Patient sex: M
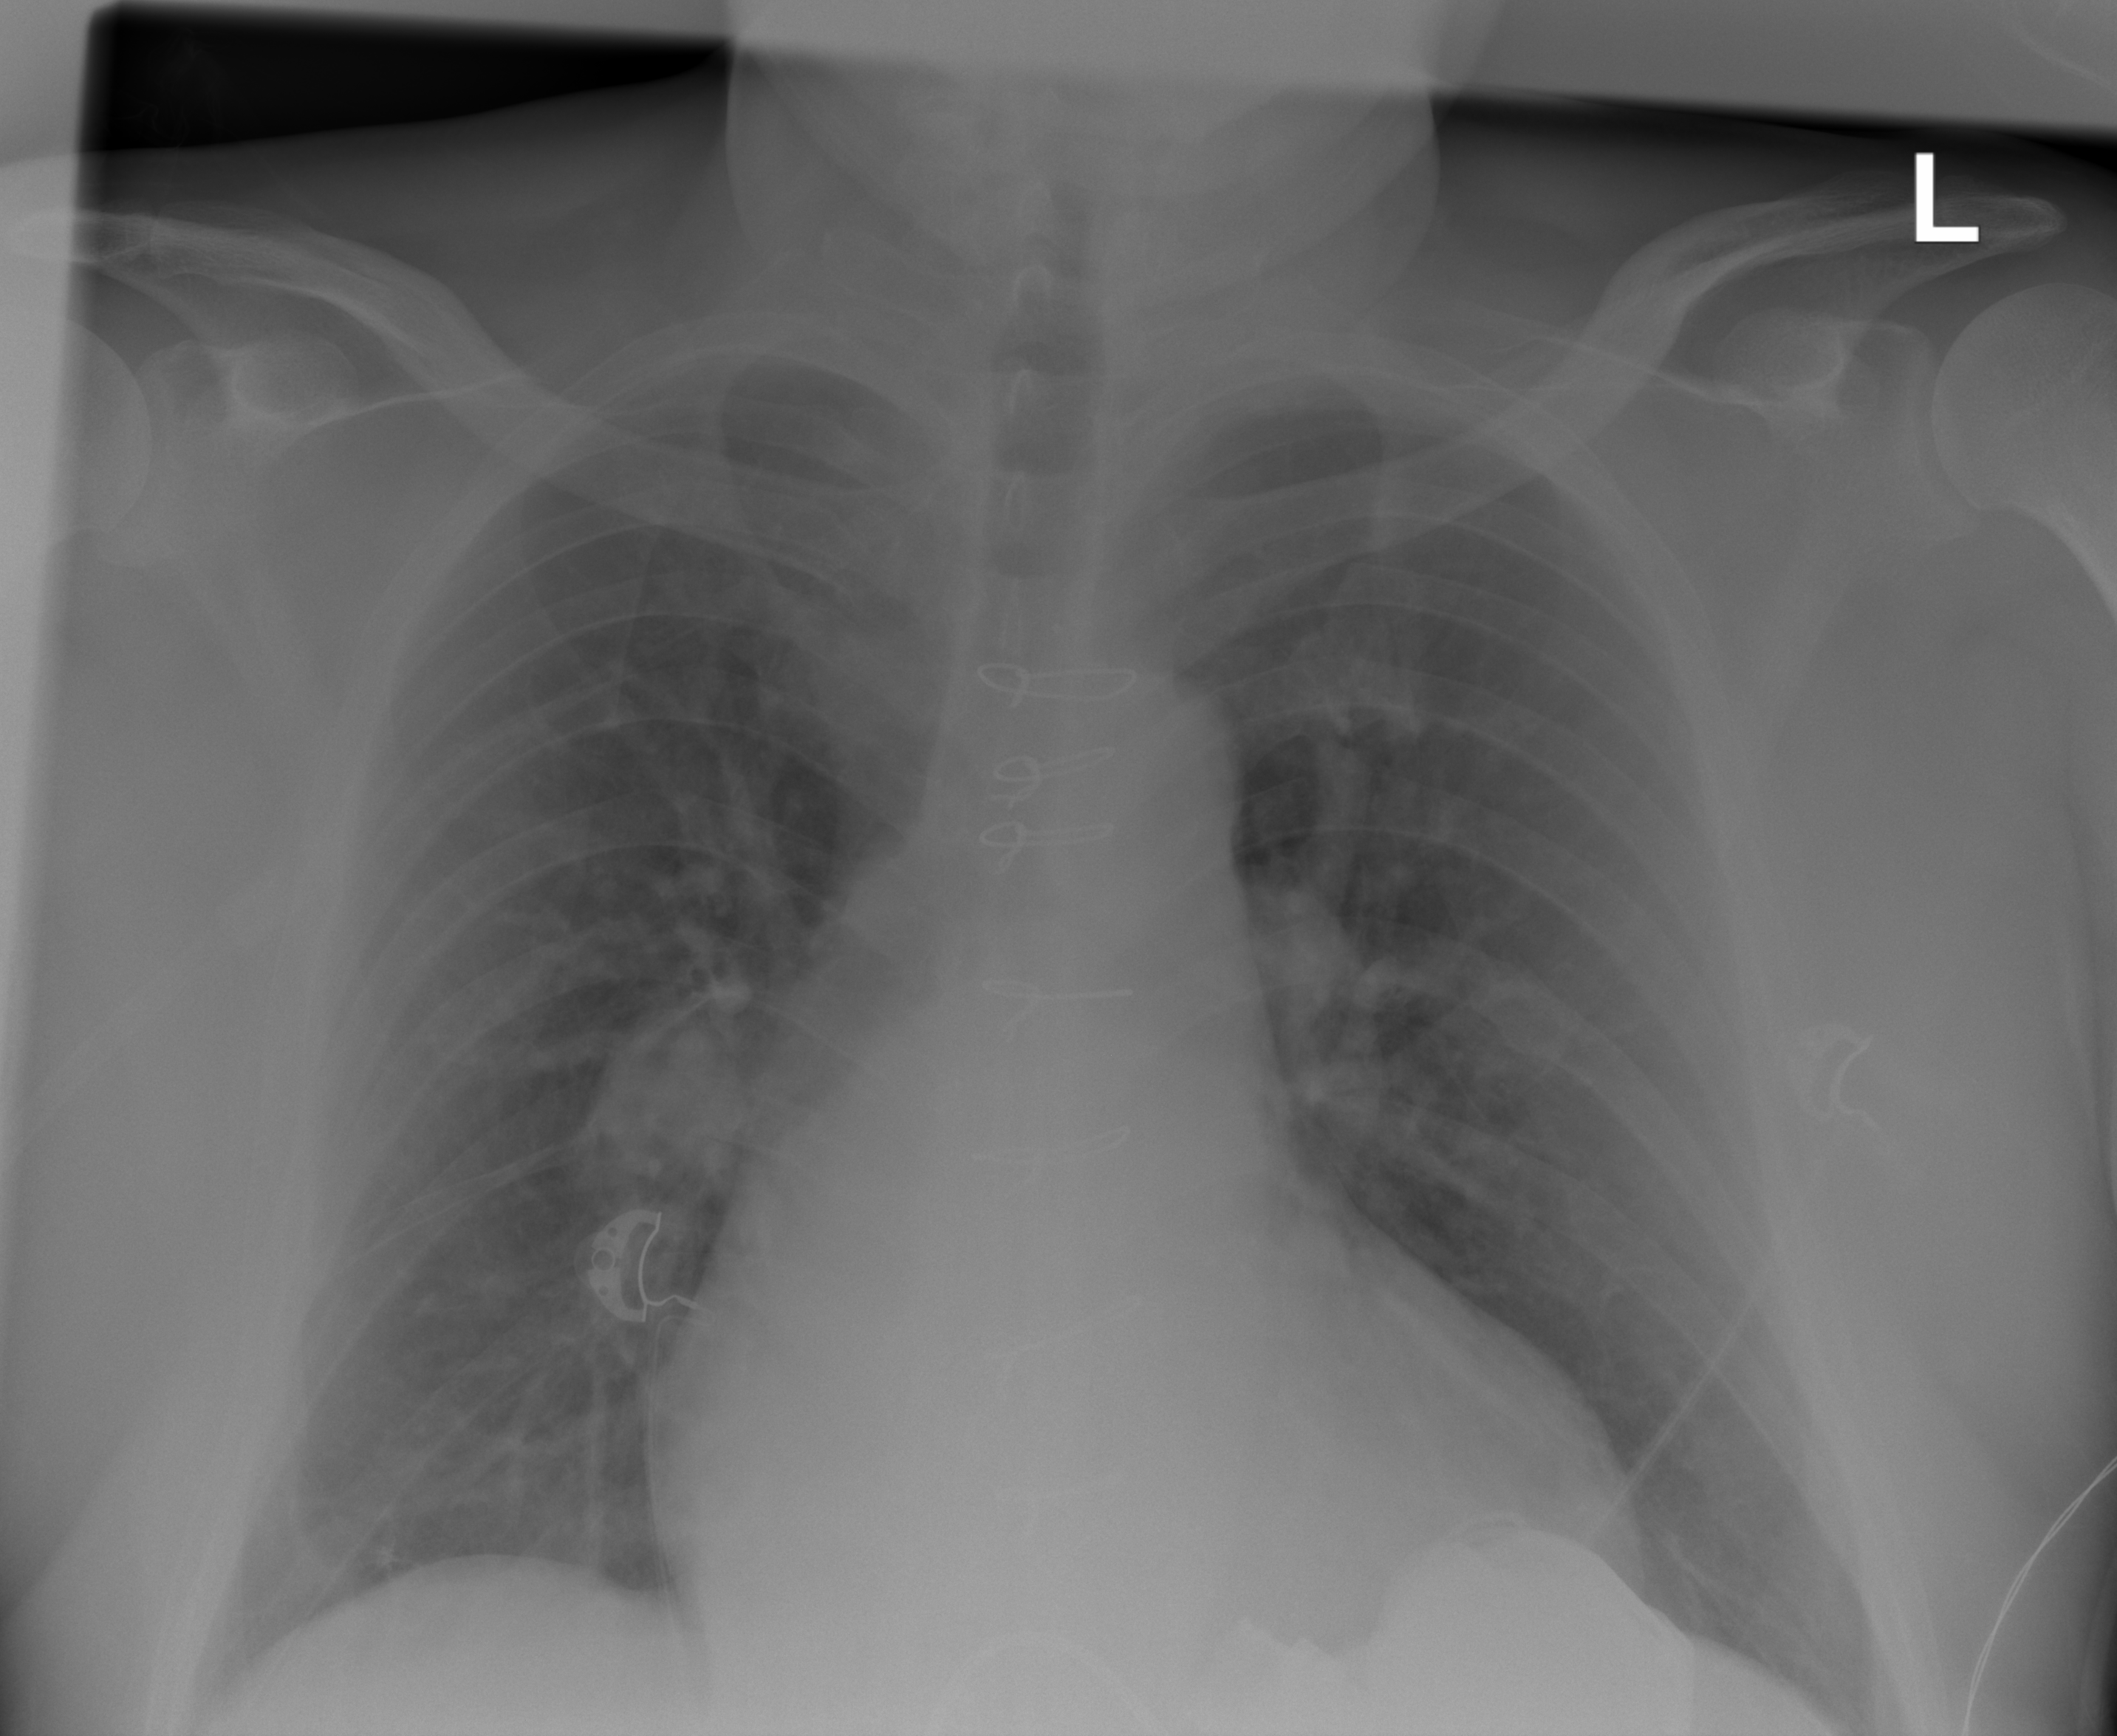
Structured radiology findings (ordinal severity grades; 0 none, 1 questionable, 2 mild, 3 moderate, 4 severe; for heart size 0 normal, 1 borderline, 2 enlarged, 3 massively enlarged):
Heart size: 2
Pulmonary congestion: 2
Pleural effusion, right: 2
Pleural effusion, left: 0
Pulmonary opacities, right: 2
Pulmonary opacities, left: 2
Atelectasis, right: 2
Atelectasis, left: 2